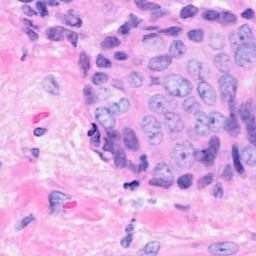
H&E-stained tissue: Breast